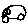
Label: car